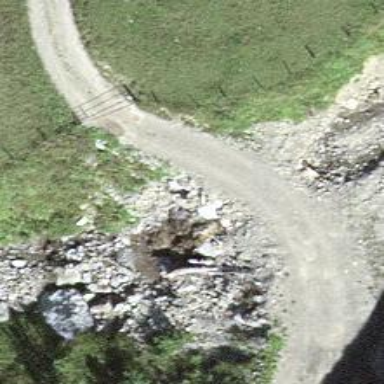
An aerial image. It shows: Culvert tunnel.